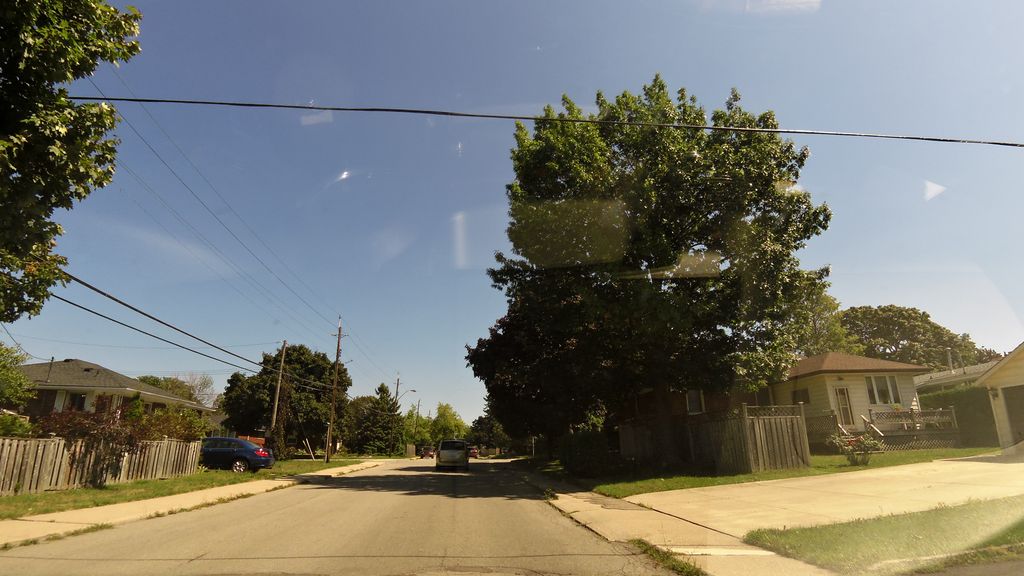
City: hamilton